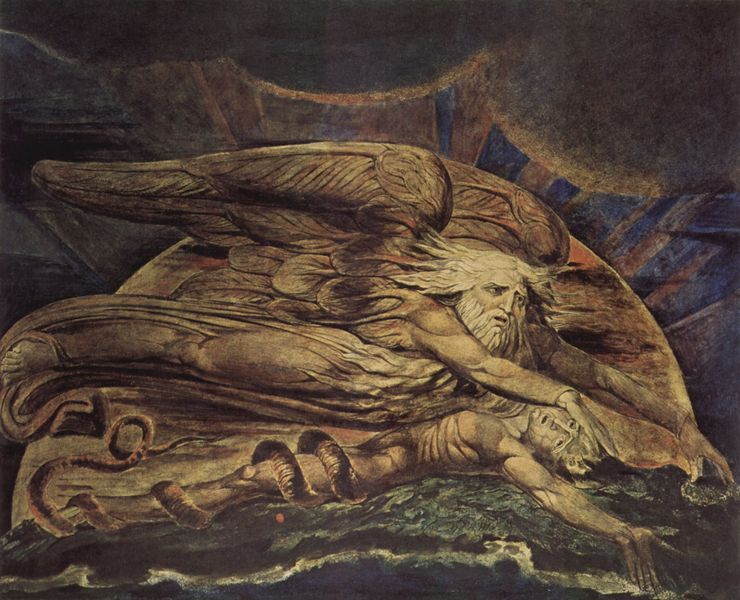
Titel: Und Elohim schuf Adam
Künstler: William Blake
Standort: London
Institution: Tate Gallery
Schlagwörter: blau, dunkel, flügel, gott, himmel, mann, meer, wasser, weiß, wolken, grün, menschen, see, braun, frau, grau, haar, licht, nacht, wolke, symbolismus, bart, gesicht, leiche, tod, tot, tragen, trauer, öl, sonne, gold, vater, england, fliegen, engel, bein, gischt, welle, wellen, liegen, düster, romantik, jugendstil, klinger, adam, paradies, strahlen, schweben, schlange, ein, verzweiflung, fabelwesen, sonnenstrahlen, greif, löwe, rettung, rippe, william, gottvater, straheln, blake, ikarus, dädalus, sionne, lügel